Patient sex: F
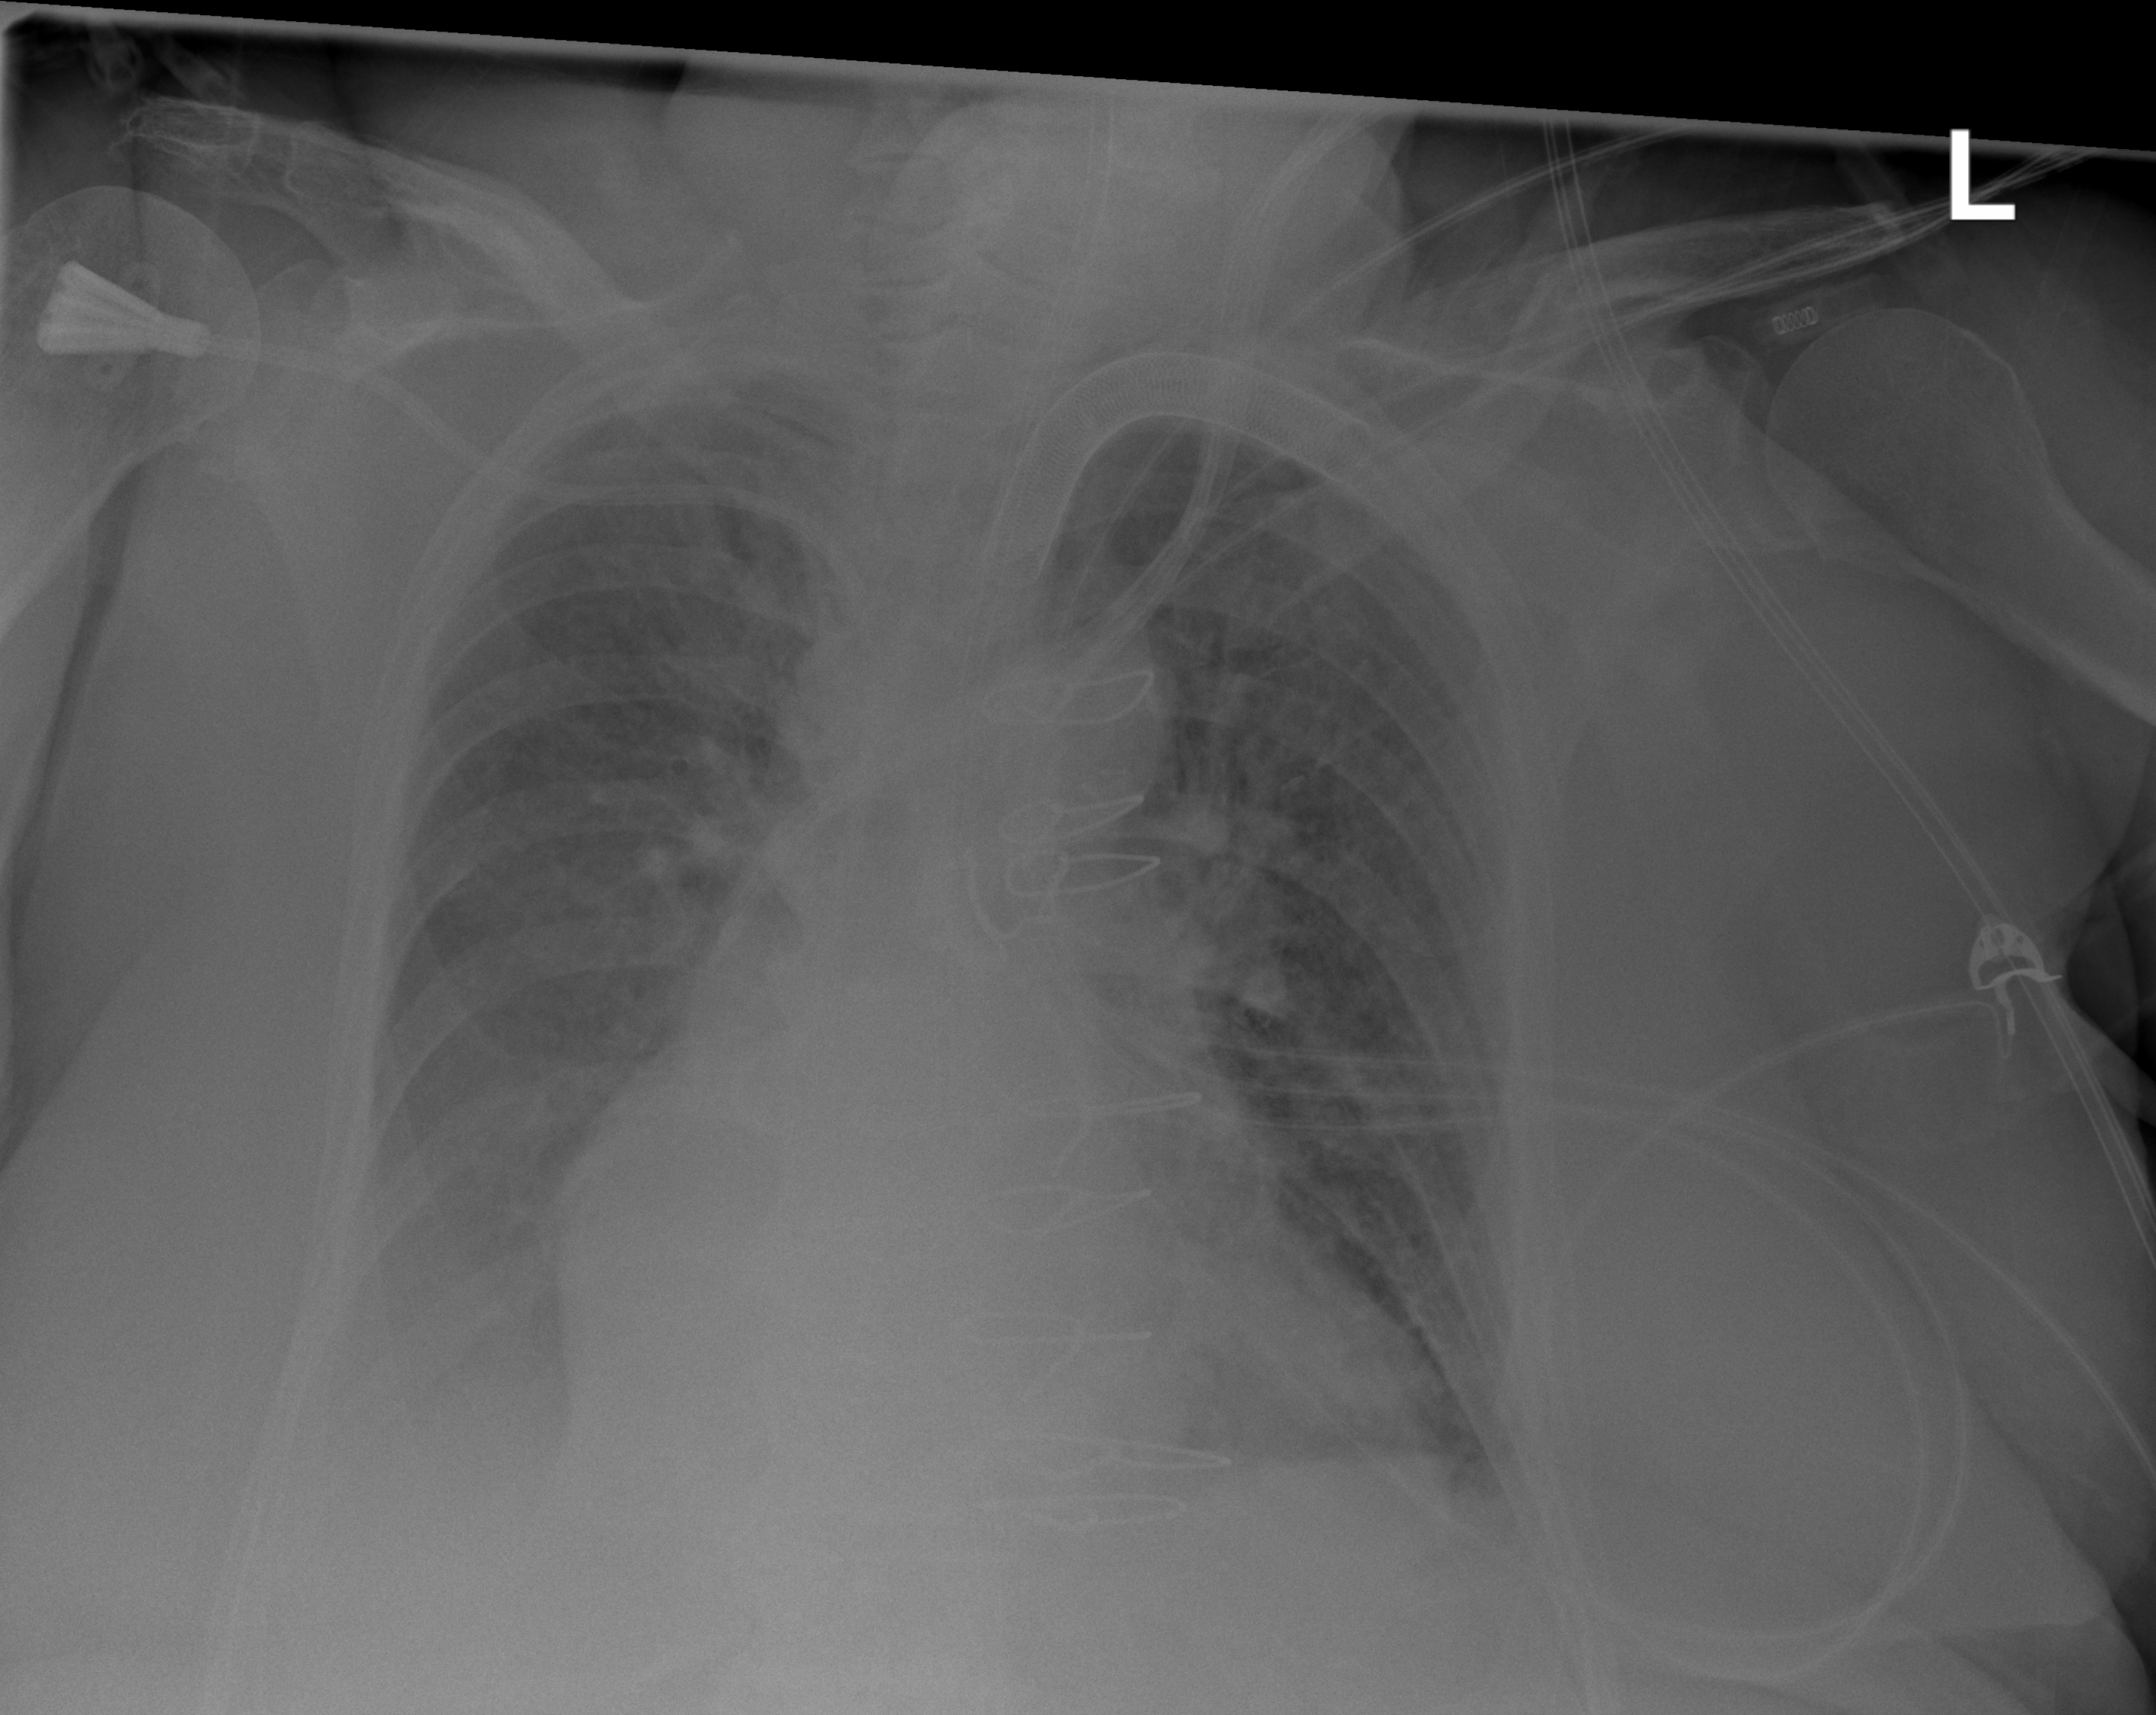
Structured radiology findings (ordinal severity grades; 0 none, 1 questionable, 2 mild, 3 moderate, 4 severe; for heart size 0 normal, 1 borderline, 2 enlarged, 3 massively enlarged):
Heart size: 2
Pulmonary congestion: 2
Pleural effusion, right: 2
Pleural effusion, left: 1
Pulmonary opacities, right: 2
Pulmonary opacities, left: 0
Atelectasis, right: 2
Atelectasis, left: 0